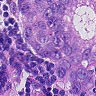
Metastatic tissue present: yes